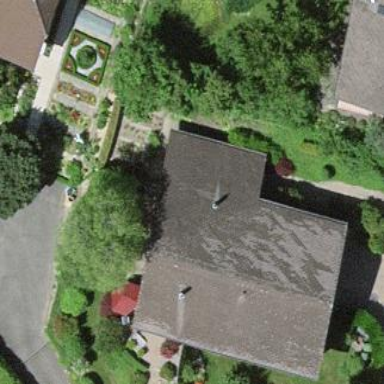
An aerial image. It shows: Residential building.